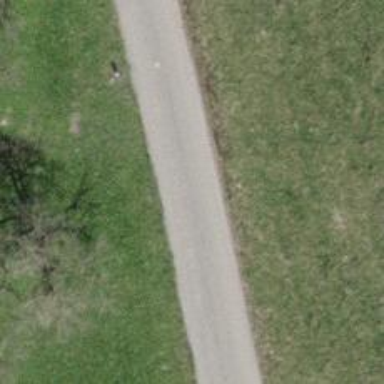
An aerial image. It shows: Well-maintained track road with grade 1 tracktype.